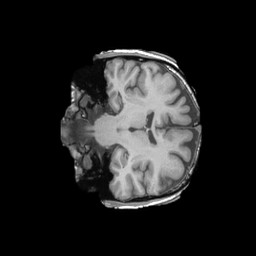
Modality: T1w
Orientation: coronal
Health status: ill
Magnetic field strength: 3 T